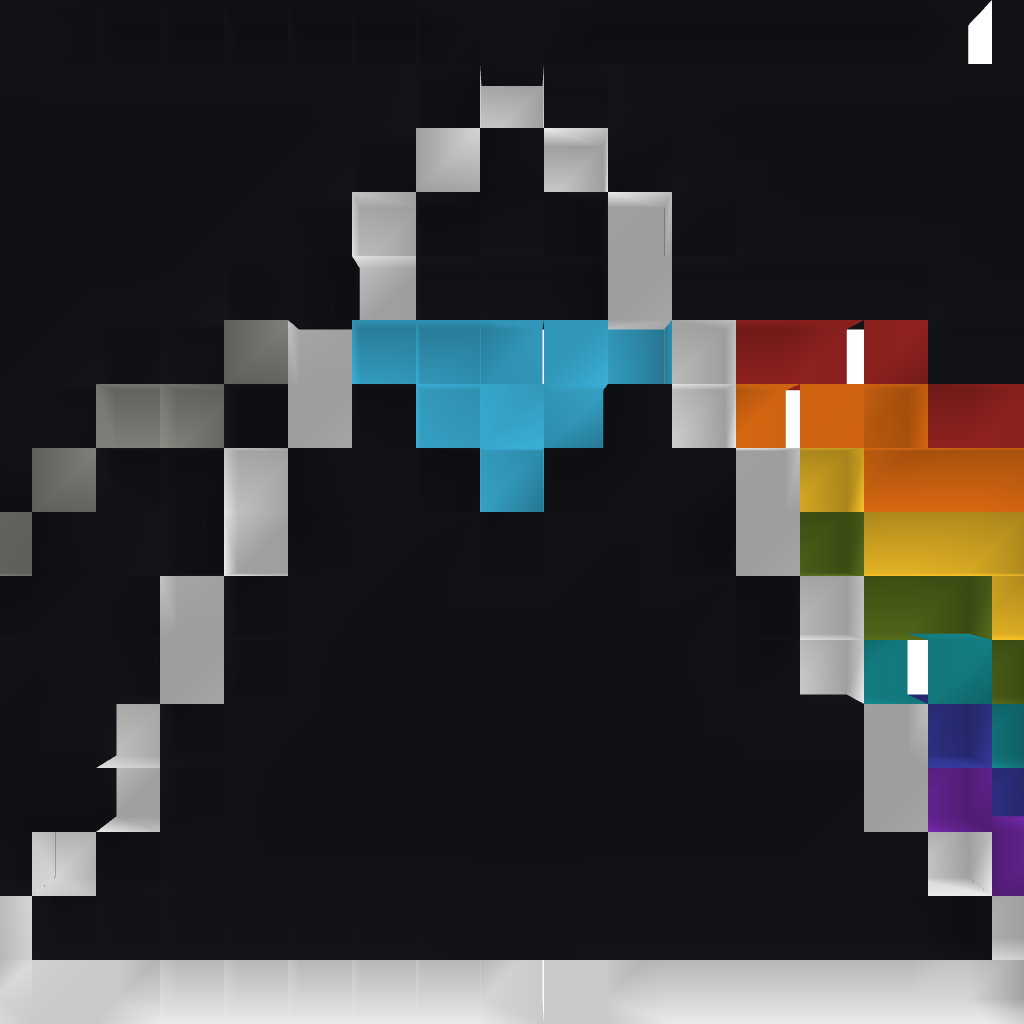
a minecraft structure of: Pink floyd album cover